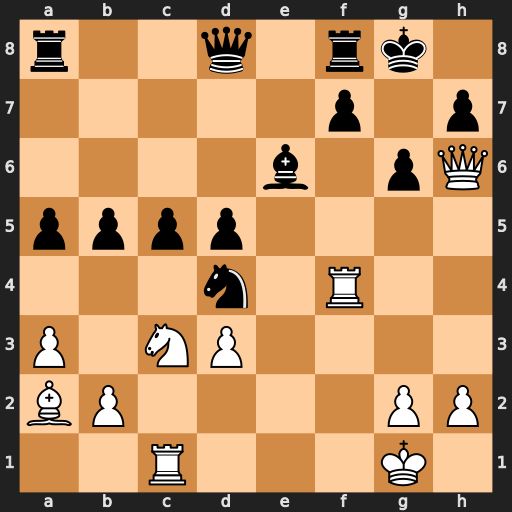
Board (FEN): r2q1rk1/5p1p/4b1pQ/pppp4/3n1R2/P1NP4/BP4PP/2R3K1
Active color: w
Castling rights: -
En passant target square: -
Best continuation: Rh4 Qxh4 Qxh4